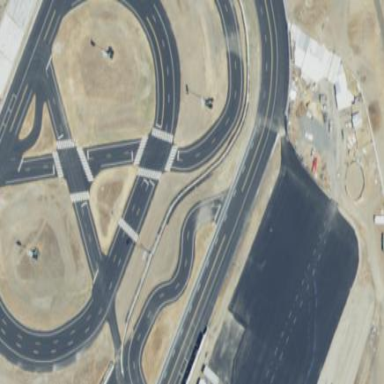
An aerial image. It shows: Motor sport raceway.